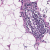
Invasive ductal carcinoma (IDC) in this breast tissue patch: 0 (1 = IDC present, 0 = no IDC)